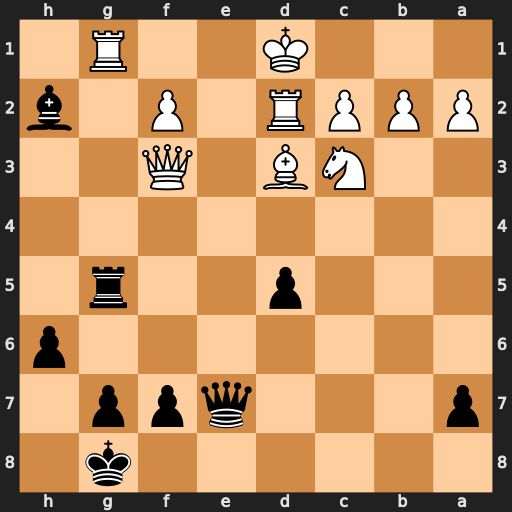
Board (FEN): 6k1/p3qpp1/7p/3p2r1/8/2NB1Q2/PPPR1P1b/3K2R1
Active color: b
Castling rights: -
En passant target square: -
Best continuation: Rxg1+ Bf1 Rxf1#